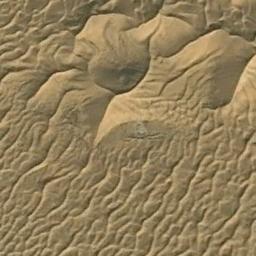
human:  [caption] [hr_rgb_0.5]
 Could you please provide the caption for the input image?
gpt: The desert is full of yellow sand .

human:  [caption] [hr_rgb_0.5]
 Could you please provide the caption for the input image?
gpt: This is a yellow desert with wavy stripes .

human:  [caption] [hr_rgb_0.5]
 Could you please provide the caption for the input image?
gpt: The desert has yellow sand, Some ravines and dunes of different types .

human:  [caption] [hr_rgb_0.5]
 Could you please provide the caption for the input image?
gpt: This orange desert has some parallel lines .

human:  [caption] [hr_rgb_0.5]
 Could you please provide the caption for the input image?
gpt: A yellow desert with patterned stripes .